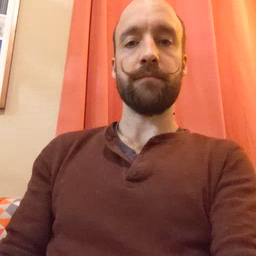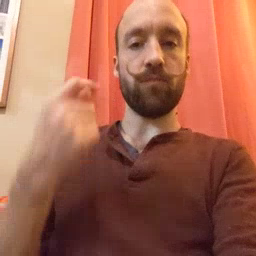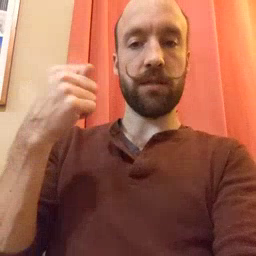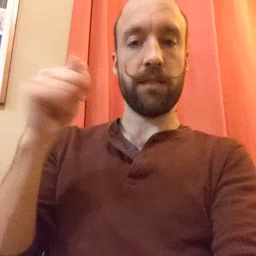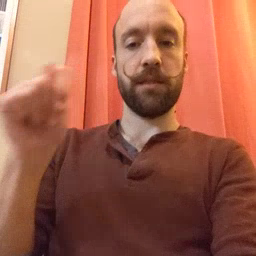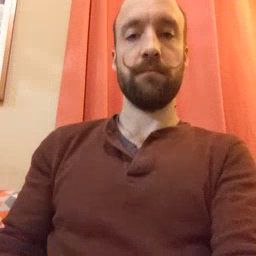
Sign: toy